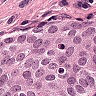
Metastatic tissue present: yes